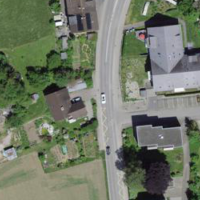
EUNIS habitat code: 55
Species observed at this site:
Campanula glomerata